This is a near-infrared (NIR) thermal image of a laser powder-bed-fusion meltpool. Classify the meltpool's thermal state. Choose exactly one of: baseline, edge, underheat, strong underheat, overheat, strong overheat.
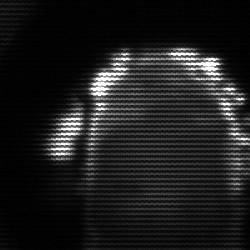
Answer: baseline